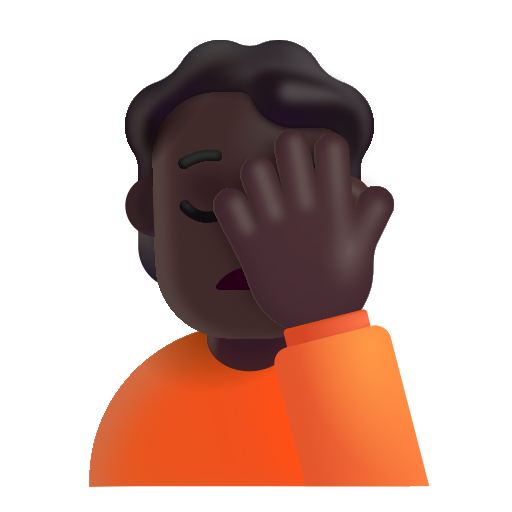
person facepalming color dark